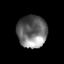
Tissue: prostate
Cell type: Fibroblasts
Senescence score: 0.6976
Nuclear area (px): 934
Mean DAPI intensity: 109.948